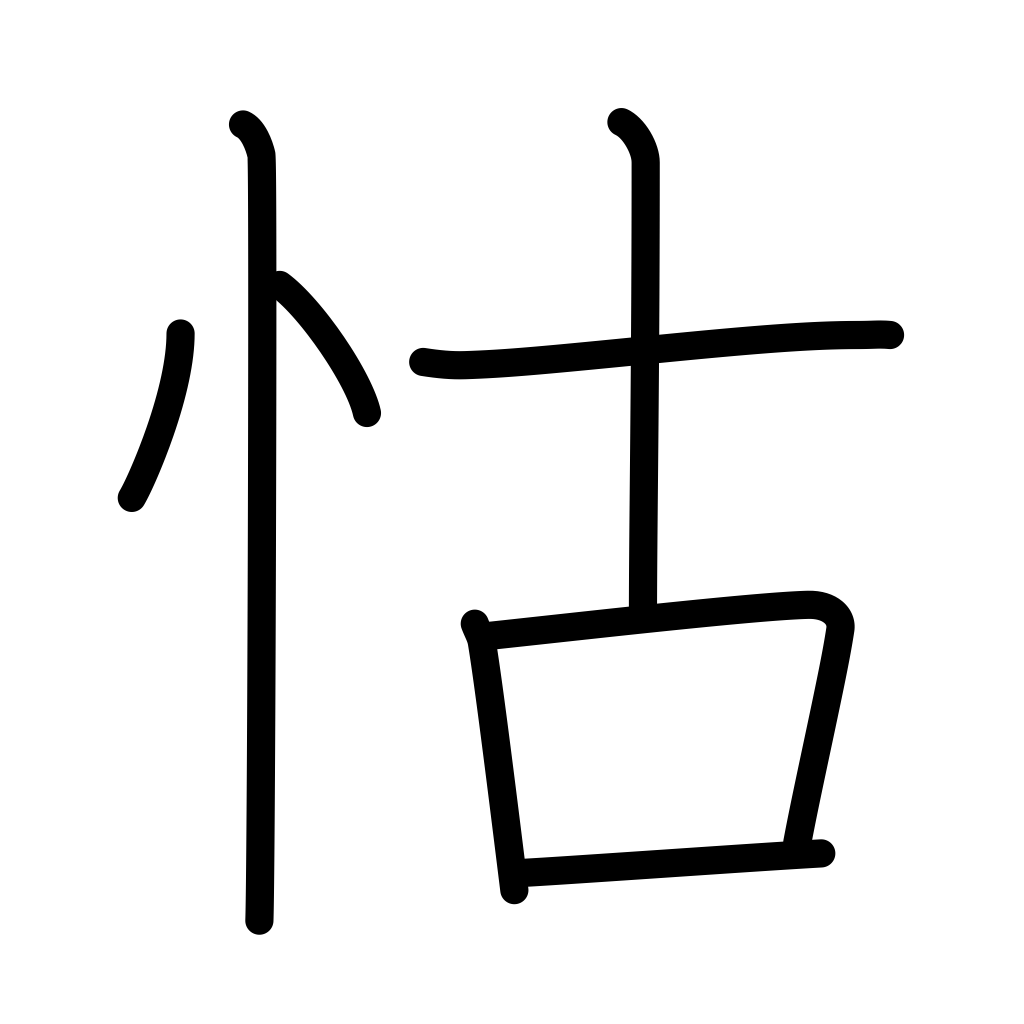
Meaning: depend, rely on, father